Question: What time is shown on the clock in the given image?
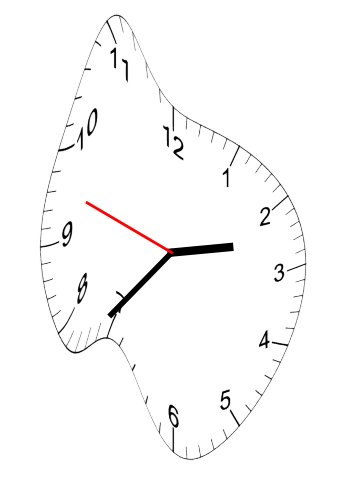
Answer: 02:36:48